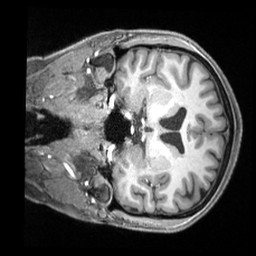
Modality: T1w
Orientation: coronal
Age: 26
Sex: female
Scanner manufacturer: siemens
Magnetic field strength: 3 T
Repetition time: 2.4 s
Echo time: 0.00226 s